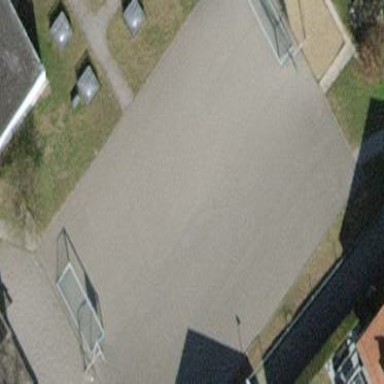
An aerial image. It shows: Soccer field with asphalt surface.